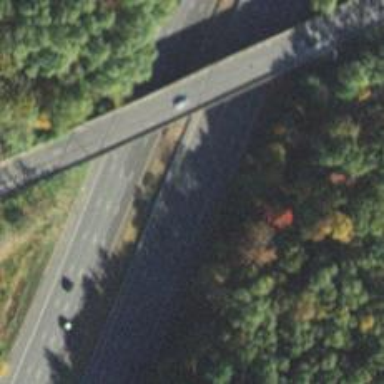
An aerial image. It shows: Asphalt motorway.